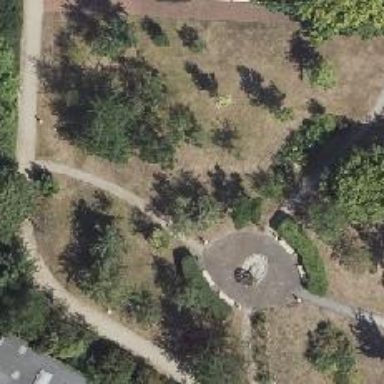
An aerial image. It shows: Park with evergreen broadleaved trees.